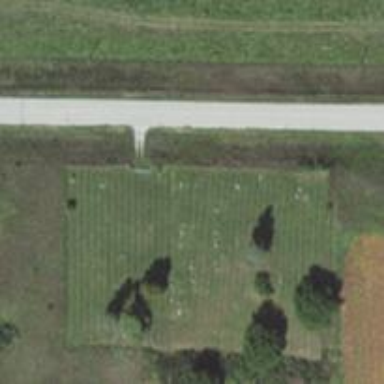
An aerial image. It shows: Cemetery.